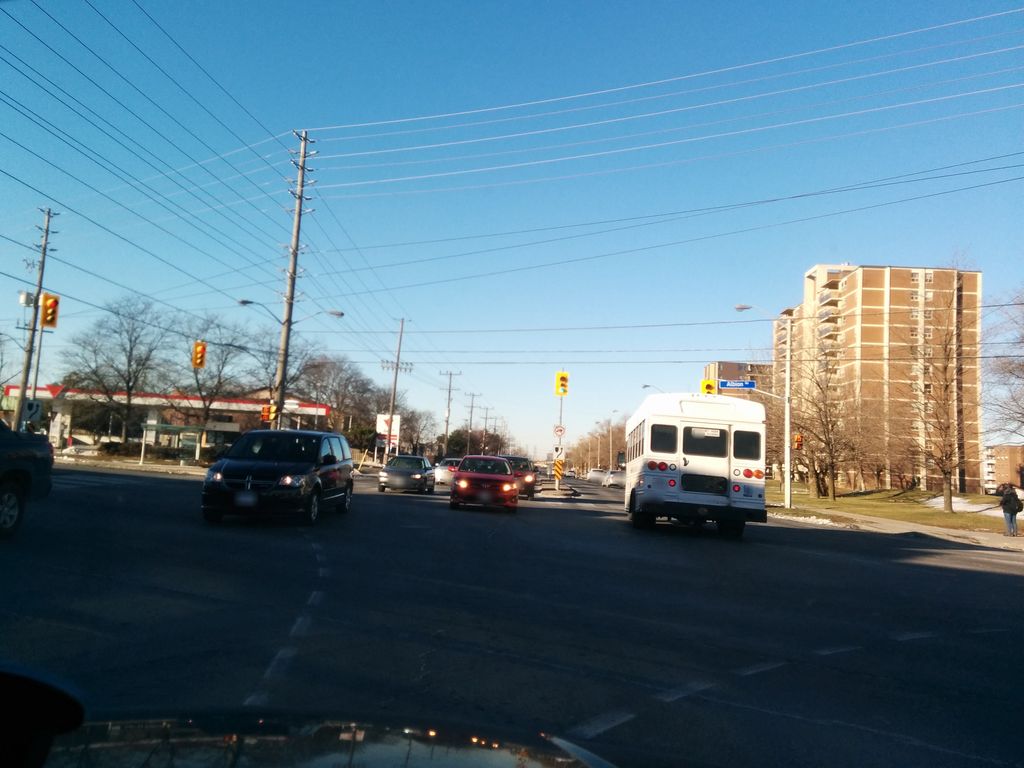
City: toronto